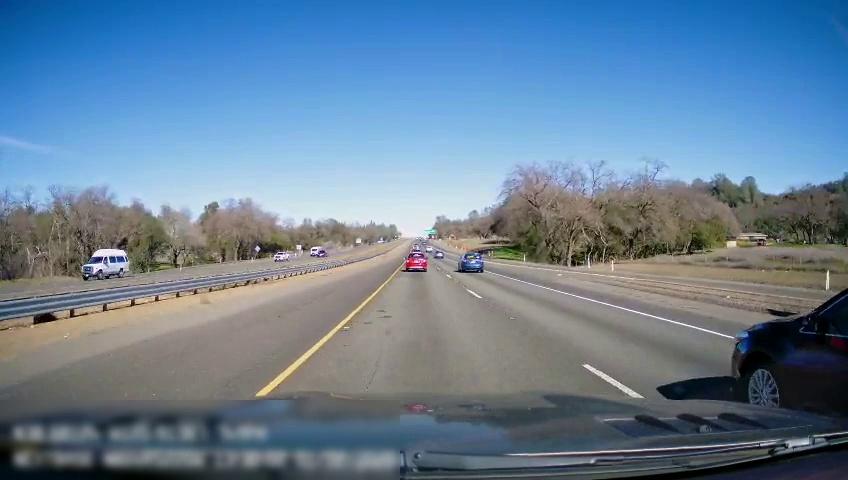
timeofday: Day
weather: Sunny
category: Drivable Space
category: Drivable Space
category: Vehicles | Van
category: Vehicles | Truck
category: Vehicles | Other LV
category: Vehicles | Car
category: Vehicles | Car
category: Vehicles | Car
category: Vehicles | Car
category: Vehicles | Car
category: Lanes | Current Lane
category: Lanes | Current Lane
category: Lanes | Alternate Lane
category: Lanes | Alternate Lane